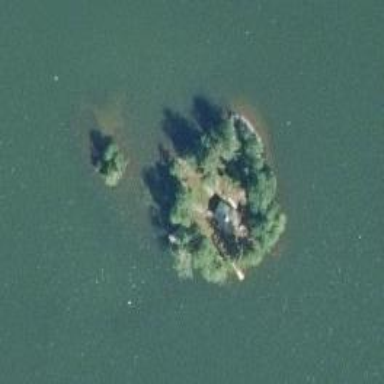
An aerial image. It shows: Islet.